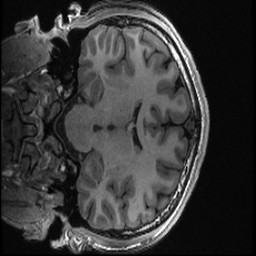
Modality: T1w
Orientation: coronal